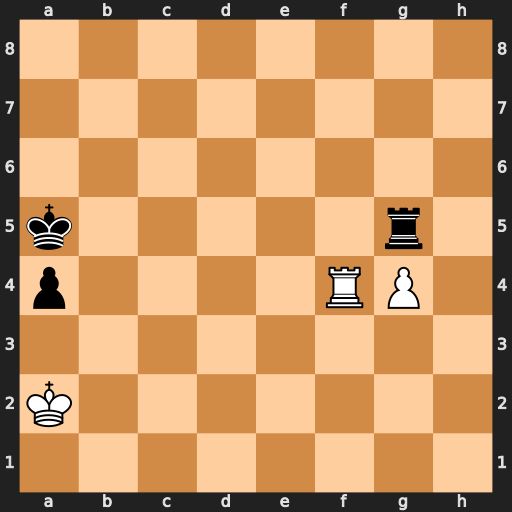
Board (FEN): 8/8/8/k5r1/p4RP1/8/K7/8
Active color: w
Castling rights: -
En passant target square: -
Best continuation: Rf5+ Rxf5 gxf5 Kb4 f6 Kc5 f7